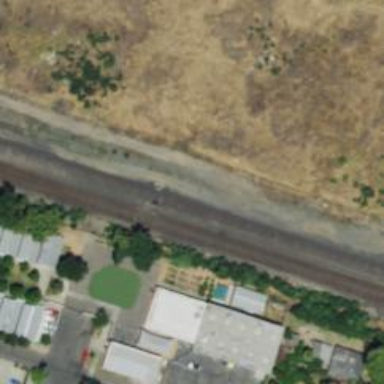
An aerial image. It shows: Railway signal.